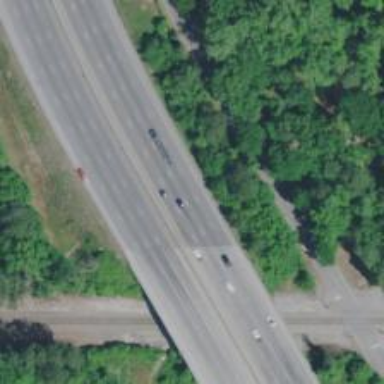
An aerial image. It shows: Viaduct bridge over motorway.